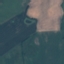
Land use / land cover: AnnualCrop